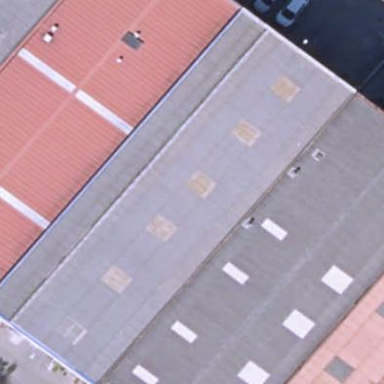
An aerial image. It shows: Industrial building.